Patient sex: M
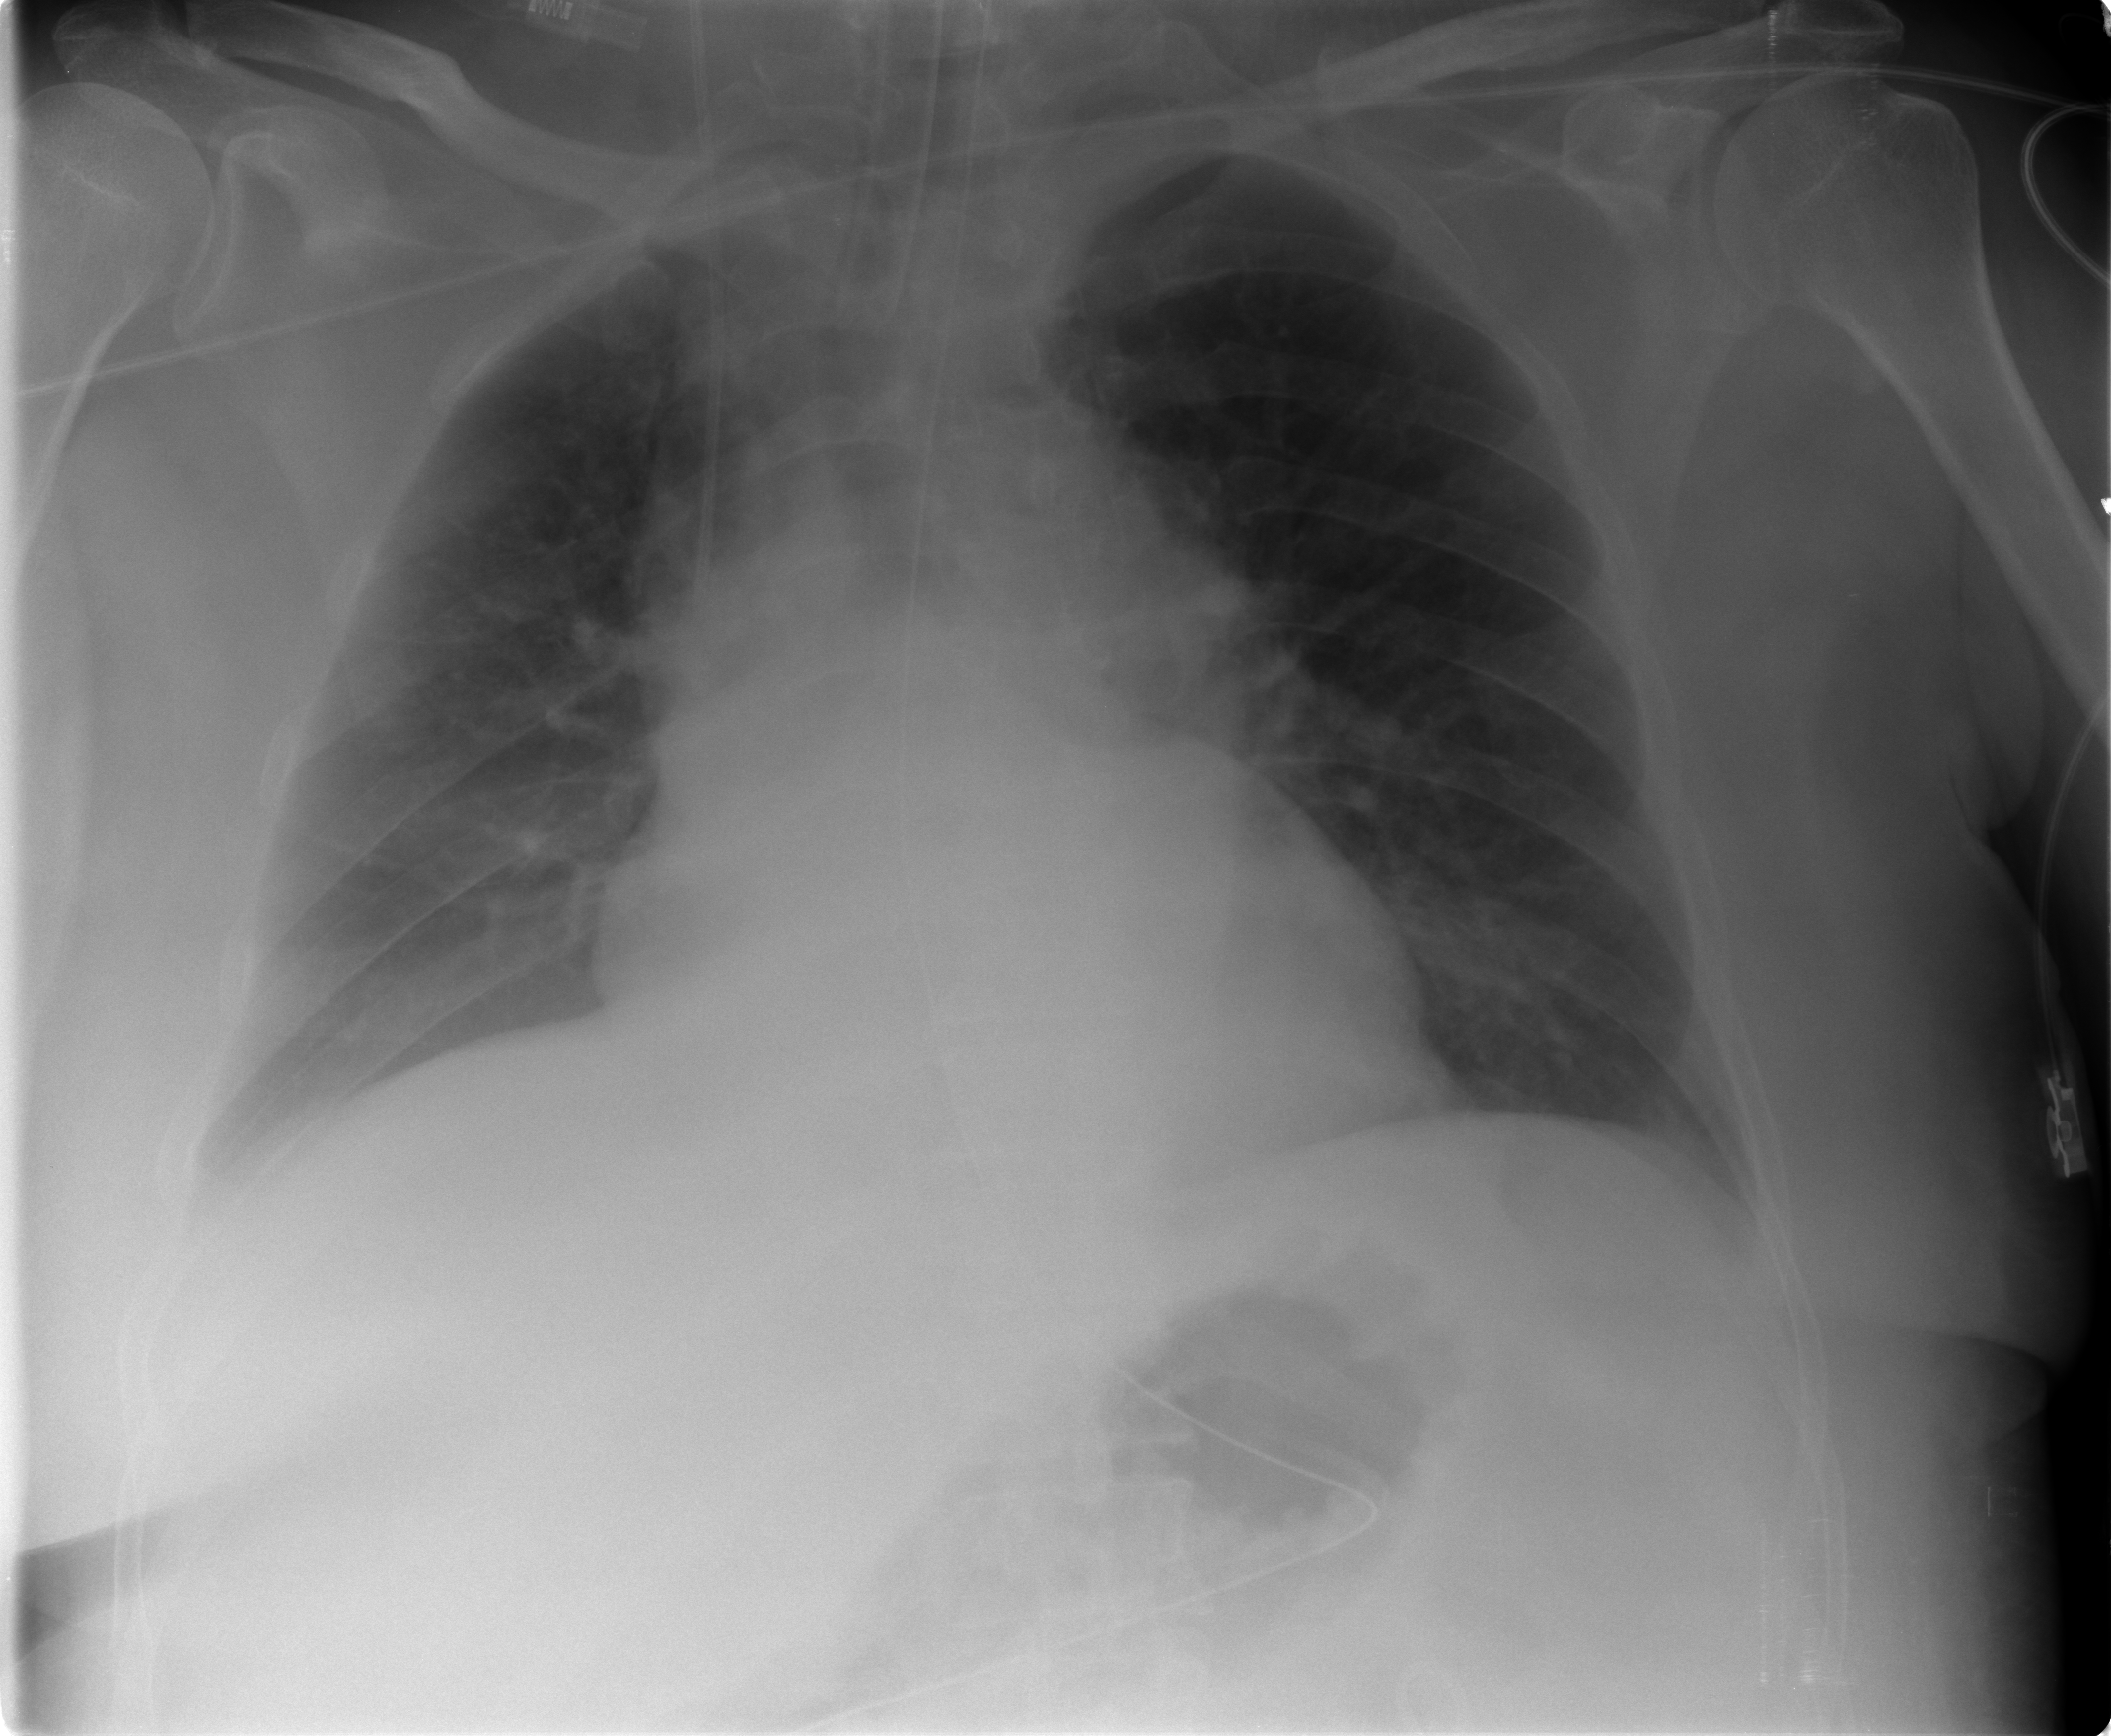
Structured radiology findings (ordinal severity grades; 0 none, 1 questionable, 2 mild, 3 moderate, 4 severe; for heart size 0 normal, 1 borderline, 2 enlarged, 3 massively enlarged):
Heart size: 1
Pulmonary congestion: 2
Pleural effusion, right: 2
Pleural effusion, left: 0
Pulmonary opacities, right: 0
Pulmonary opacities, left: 0
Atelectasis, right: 2
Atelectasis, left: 2